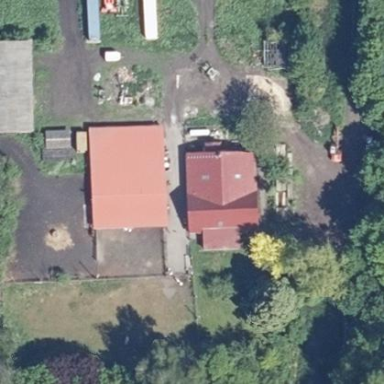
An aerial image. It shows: Farmyard area.